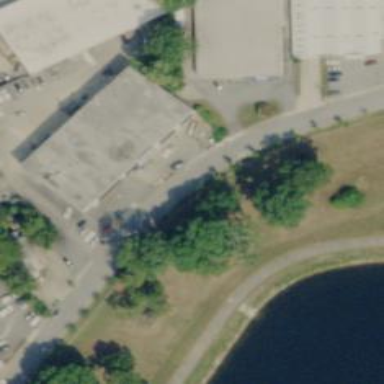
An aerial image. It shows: Flat roof retail building.